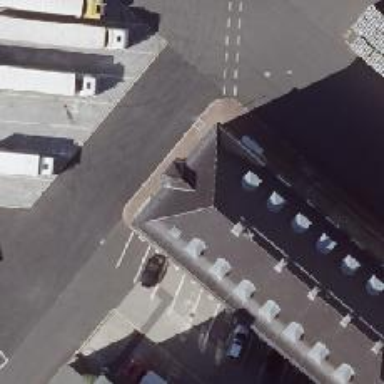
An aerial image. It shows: Pub.